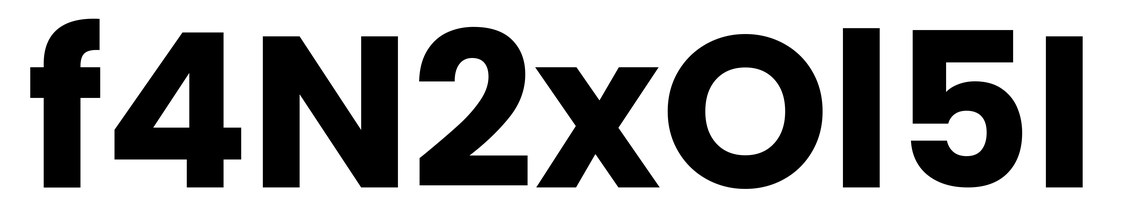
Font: Poppins-Bold